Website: bh-photo
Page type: account-selection
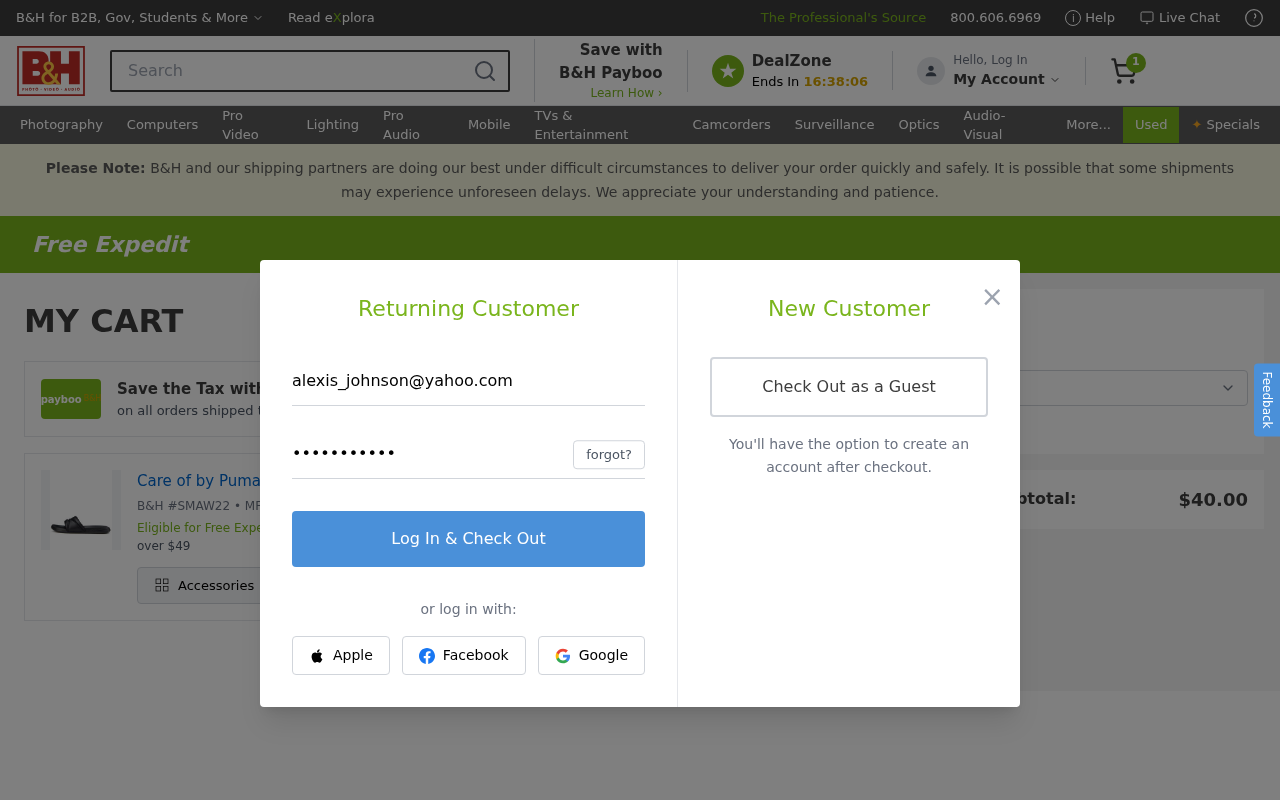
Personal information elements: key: PII_EMAIL
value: alexis_johnson@yahoo.com
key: PII_POSTCODE
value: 18129
Product elements: key: PRODUCT1_NAME
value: Care of by Puma Slide 2 Women's Flip Flops
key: PRODUCT1_QUANTITY
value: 1
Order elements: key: ORDER_NUM_ITEMS
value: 1
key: ORDER_SUBTOTAL
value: $40.00
Search elements: key: HEADER_SEARCH
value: Search
Other elements: key: BH_ITEM_NUMBER
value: SMAW22
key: MFR_NUMBER
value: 33780A